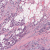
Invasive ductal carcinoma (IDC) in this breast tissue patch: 1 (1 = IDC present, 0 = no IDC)